Here is the time-frequency representation (spectrogram) of a rolling-element bearing's vibration measurement. Diagnose the bearing from this image, choosing from: normal, inner_race, outer_race, ball.
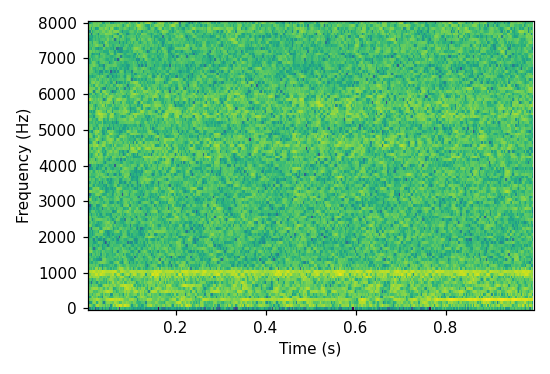
Answer: normal